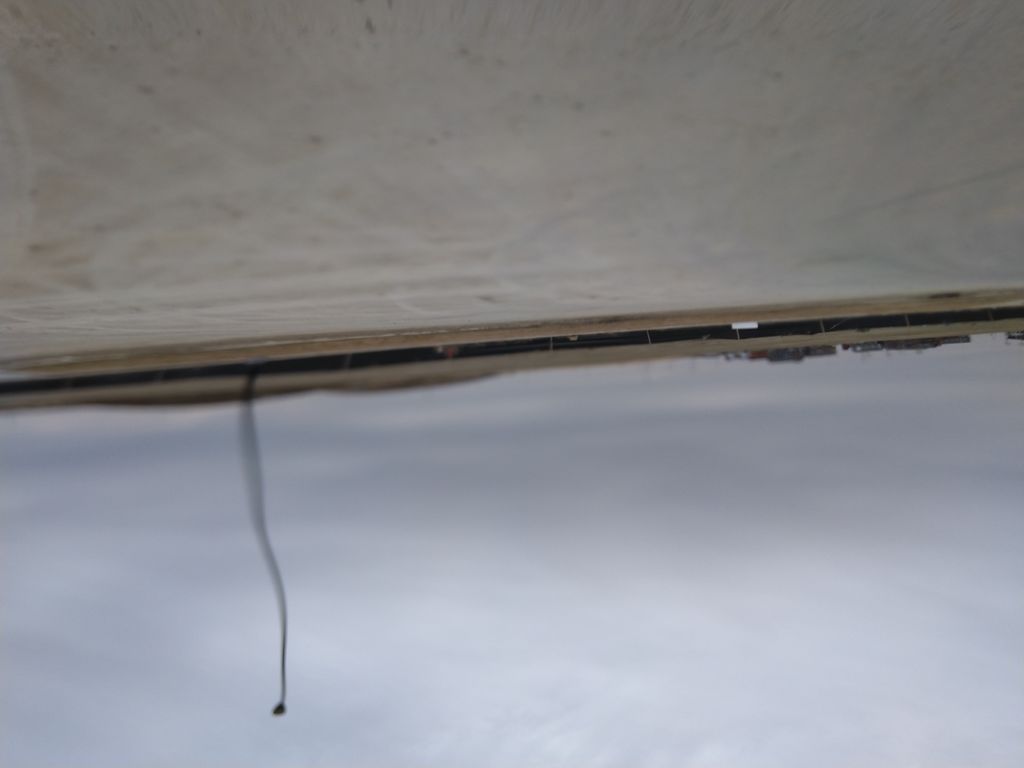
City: calgary